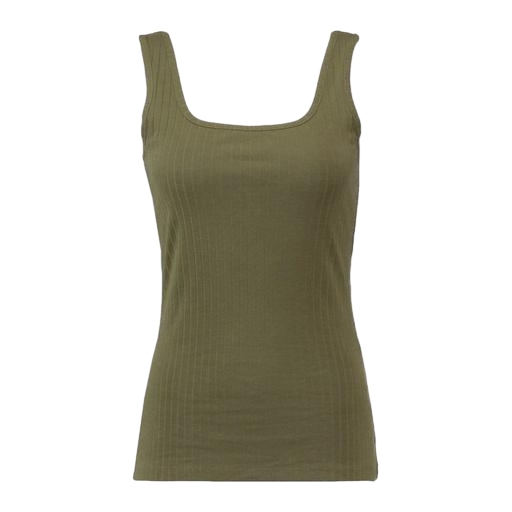
green rib tank, moss green tank top, green tank top, white background